Interaction volume radius: 5 \u00c5
Interaction volume height: 15 \u00c5
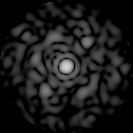
Disorder parameter: 0.8082